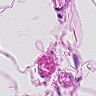
Metastatic tissue present: no